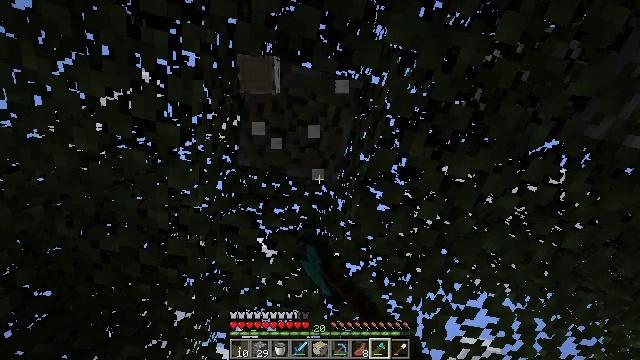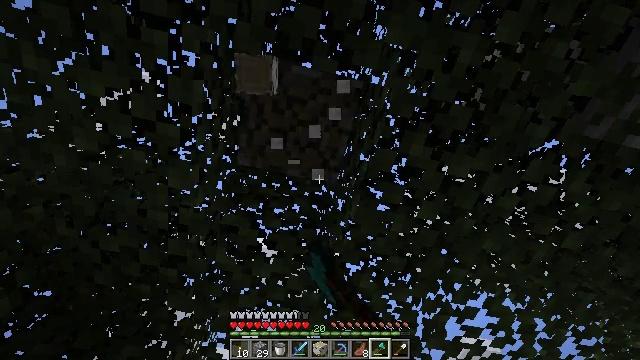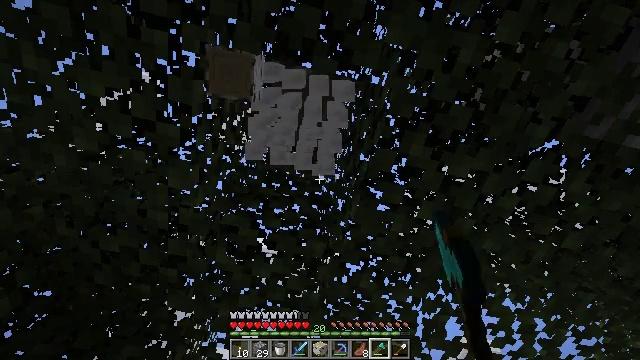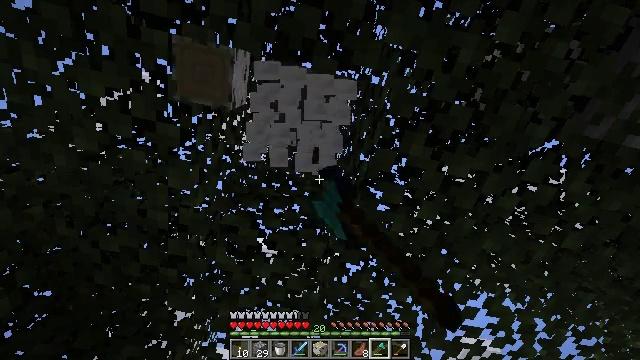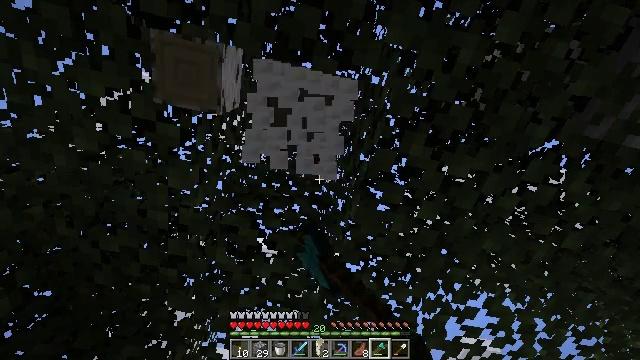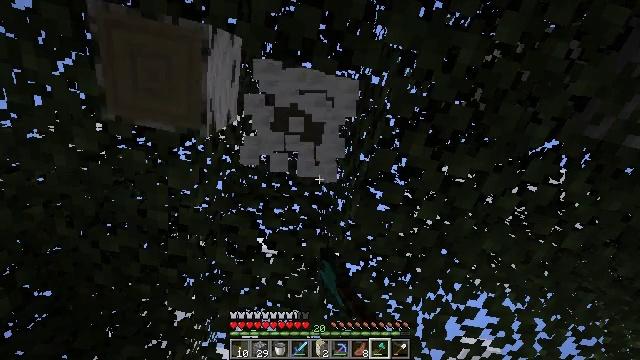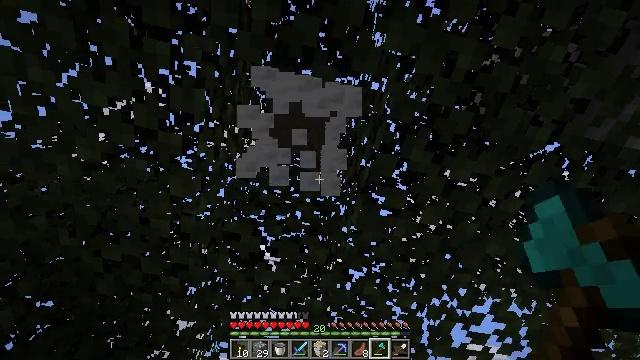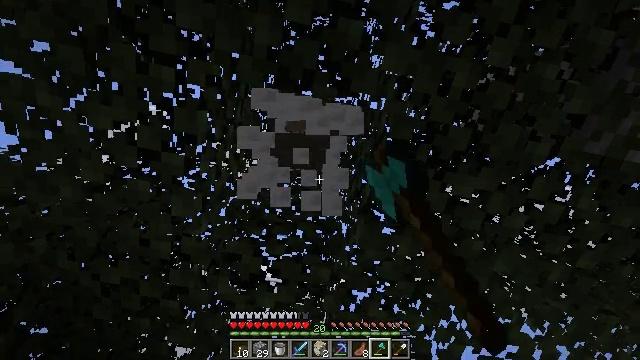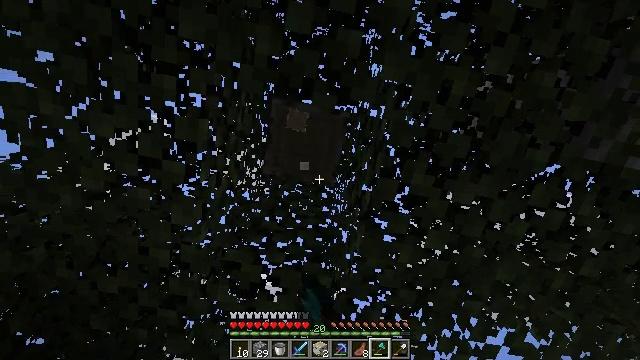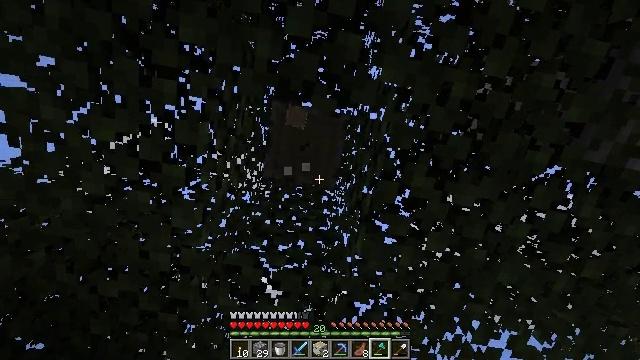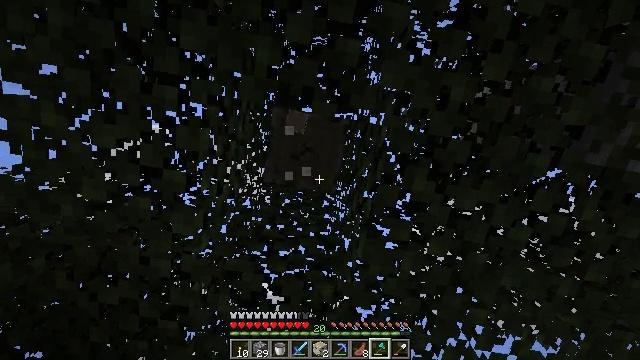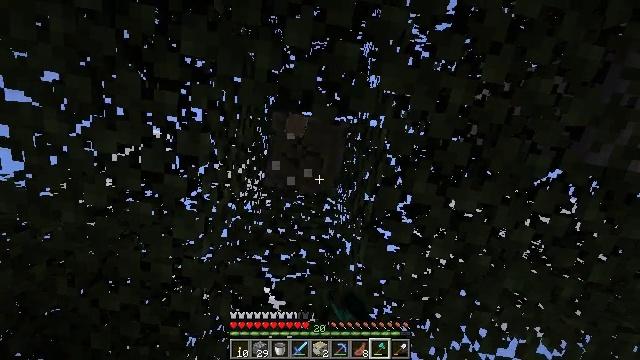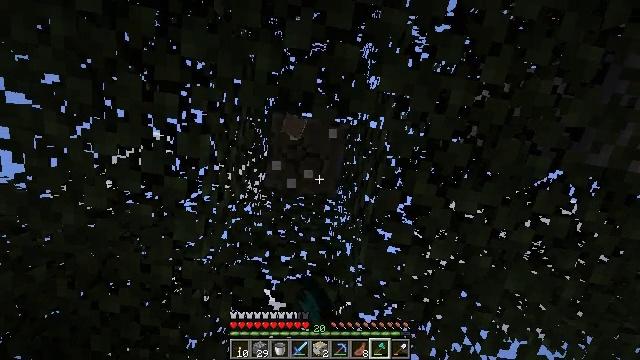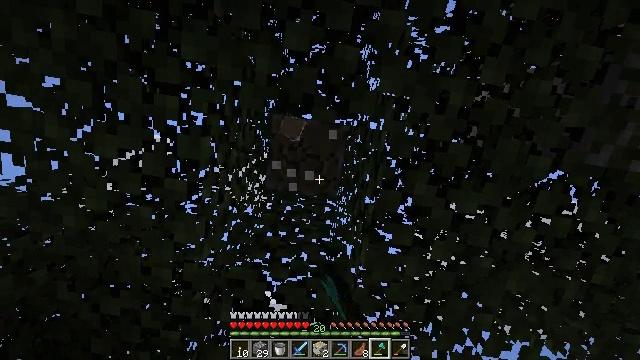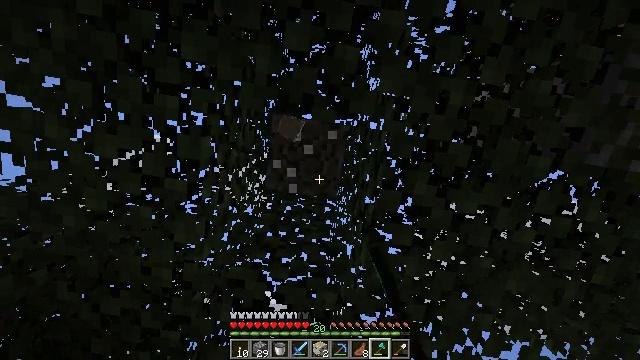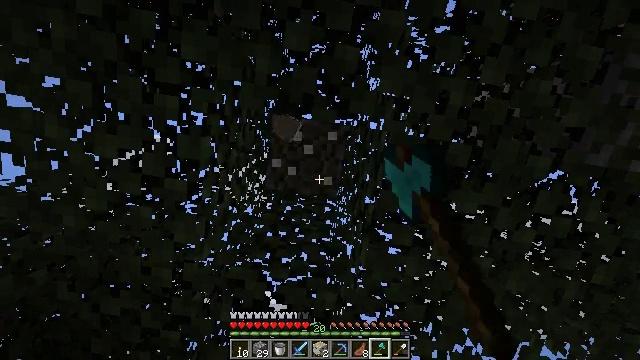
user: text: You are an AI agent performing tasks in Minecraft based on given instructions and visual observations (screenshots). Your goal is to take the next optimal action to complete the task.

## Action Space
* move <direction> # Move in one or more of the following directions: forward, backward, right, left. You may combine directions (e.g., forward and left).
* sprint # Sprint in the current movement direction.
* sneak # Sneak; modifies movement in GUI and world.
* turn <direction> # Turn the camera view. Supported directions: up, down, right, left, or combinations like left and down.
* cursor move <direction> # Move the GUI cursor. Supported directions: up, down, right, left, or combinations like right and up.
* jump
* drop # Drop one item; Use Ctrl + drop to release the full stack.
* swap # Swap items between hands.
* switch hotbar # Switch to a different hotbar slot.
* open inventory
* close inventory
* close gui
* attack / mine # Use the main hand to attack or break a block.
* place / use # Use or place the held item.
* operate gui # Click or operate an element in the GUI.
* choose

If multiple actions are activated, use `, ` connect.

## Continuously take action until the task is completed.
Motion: motion action
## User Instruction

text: Harvest birch logs from birch trees.
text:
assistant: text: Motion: attack / mine
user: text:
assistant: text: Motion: attack / mine
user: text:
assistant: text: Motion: attack / mine
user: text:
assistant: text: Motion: attack / mine
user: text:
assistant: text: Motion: attack / mine
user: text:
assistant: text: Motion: turn up, attack / mine
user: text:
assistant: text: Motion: turn up, attack / mine
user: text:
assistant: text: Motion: turn up, attack / mine
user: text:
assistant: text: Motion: attack / mine
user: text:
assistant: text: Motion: turn up, attack / mine
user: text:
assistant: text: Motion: attack / mine
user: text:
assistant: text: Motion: attack / mine
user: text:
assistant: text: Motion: attack / mine
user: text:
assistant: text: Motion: attack / mine
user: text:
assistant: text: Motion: attack / mine
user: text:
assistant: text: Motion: attack / mine
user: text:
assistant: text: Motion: attack / mine
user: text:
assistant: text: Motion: attack / mine
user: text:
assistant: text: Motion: attack / mine
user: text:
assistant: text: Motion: attack / mine
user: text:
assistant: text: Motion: attack / mine
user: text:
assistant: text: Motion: attack / mine
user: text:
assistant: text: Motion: attack / mine
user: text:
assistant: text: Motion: attack / mine
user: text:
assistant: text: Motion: attack / mine
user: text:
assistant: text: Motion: no_op
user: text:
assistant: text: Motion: no_op
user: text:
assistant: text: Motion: no_op
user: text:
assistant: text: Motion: no_op
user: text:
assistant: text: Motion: no_op